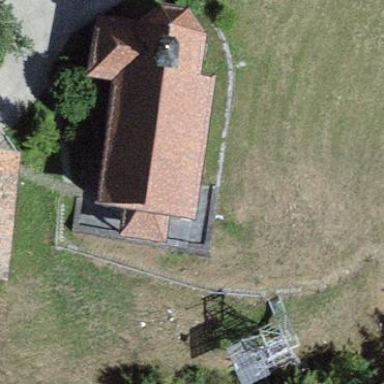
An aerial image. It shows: Beautiful church building.